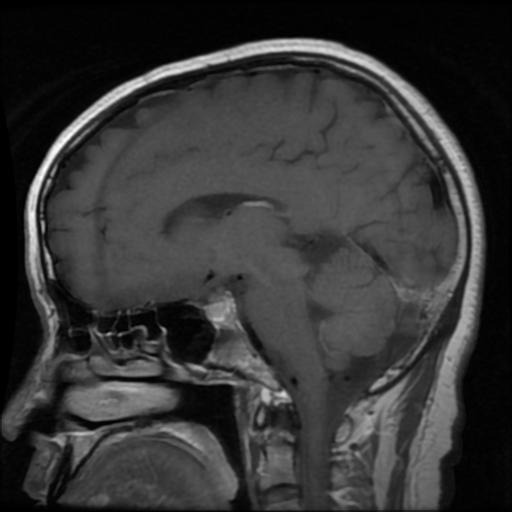
Label: pituitary